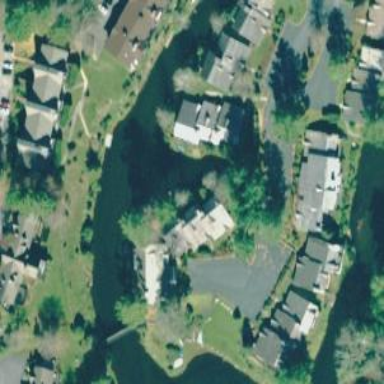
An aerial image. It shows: Condominium in residential area.